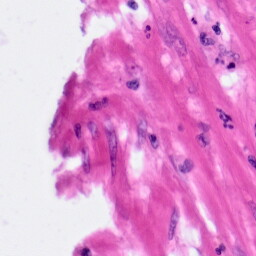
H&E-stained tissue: Pancreatic